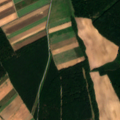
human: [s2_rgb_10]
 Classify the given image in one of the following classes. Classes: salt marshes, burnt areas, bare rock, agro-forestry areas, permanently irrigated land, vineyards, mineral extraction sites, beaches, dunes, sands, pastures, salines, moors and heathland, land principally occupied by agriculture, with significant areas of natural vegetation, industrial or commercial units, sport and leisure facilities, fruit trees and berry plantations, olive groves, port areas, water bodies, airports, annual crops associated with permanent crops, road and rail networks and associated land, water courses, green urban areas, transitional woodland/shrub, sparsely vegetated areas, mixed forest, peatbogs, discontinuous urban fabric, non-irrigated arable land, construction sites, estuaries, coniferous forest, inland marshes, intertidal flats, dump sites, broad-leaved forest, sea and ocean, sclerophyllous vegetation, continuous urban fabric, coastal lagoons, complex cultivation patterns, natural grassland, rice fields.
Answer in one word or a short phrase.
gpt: non-irrigated arable land, broad-leaved forest, mixed forest